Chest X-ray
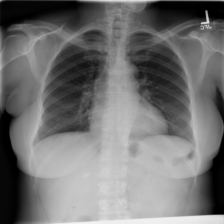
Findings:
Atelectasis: negative
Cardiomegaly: negative
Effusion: negative
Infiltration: negative
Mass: negative
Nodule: negative
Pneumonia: negative
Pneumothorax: negative
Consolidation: negative
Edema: negative
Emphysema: negative
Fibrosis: negative
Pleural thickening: negative
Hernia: negative